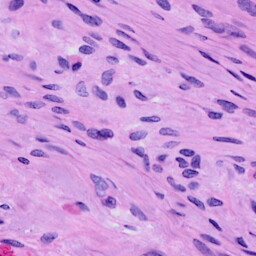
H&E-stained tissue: Cervix